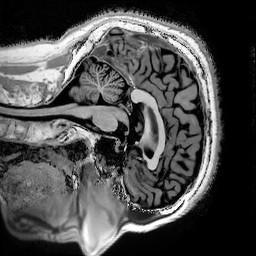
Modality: T1w
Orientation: sagittal
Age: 66
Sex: male
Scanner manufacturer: siemens
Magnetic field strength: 3 T
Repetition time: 5 s
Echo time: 0.00298 s